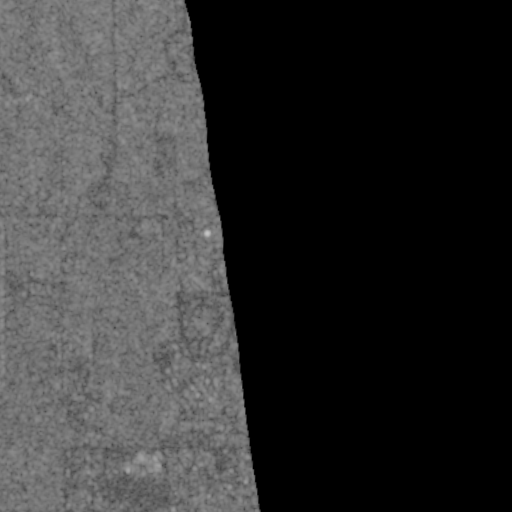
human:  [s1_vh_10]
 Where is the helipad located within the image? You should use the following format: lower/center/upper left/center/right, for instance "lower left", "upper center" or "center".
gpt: The helipad is located in the lower right of the image.
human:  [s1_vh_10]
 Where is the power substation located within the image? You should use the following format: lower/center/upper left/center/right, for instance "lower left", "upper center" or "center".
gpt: The power substation is located in the lower center of the image.
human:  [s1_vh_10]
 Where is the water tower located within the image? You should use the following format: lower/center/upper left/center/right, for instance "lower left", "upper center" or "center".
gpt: The water tower is located in the upper center of the image.
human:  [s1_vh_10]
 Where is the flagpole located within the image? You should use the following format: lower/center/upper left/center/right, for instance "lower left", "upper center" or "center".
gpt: The flagpole is located in the lower center of the image.
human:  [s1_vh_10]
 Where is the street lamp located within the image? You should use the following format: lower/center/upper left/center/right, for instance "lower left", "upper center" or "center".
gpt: The street lamp is located in the upper right of the image.
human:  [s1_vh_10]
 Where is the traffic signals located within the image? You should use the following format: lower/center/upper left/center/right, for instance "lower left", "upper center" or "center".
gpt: The traffic signals is located in the center right of the image.
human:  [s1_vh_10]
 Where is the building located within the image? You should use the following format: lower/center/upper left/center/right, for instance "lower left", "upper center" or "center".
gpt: There is no building in the image.

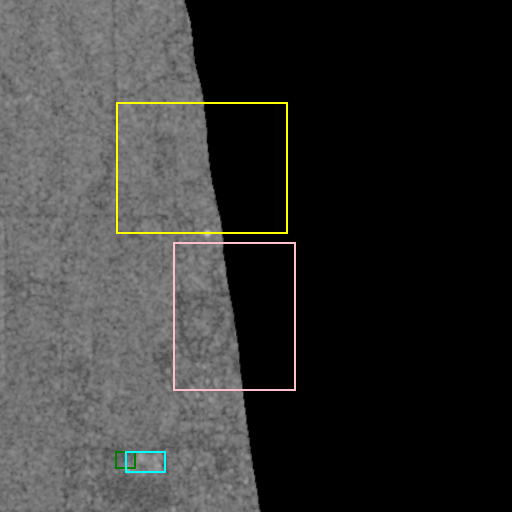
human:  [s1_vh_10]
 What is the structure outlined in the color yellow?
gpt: The structure outlined in yellow is a crop field.
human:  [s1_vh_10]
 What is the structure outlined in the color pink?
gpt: The structure outlined in pink is a park.
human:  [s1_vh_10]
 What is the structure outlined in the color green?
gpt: The structure outlined in green is a parking lot.
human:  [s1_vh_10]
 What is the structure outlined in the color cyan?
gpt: The structure outlined in cyan is a building.
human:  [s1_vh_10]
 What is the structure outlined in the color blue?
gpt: There is no blue outline.